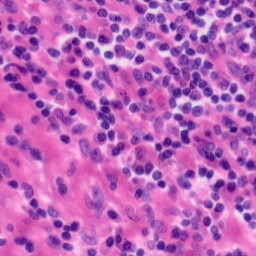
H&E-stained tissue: Tonsil